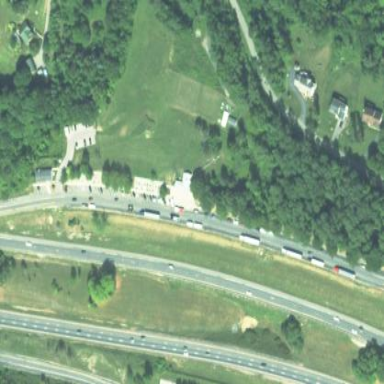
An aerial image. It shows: Rest area on the road.